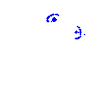
Particle: electron